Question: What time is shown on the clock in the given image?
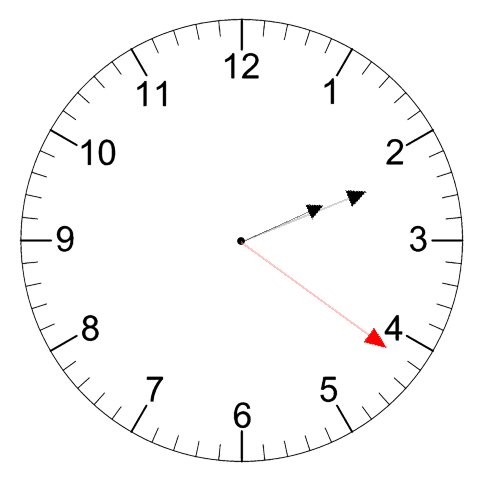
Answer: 02:11:21